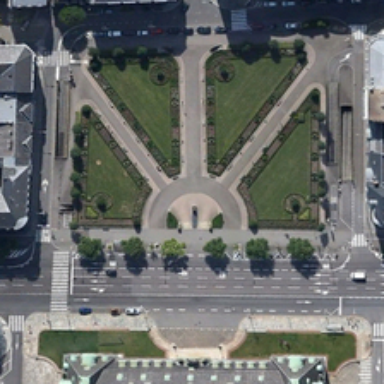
Many buildings are around a square square with several green trees .